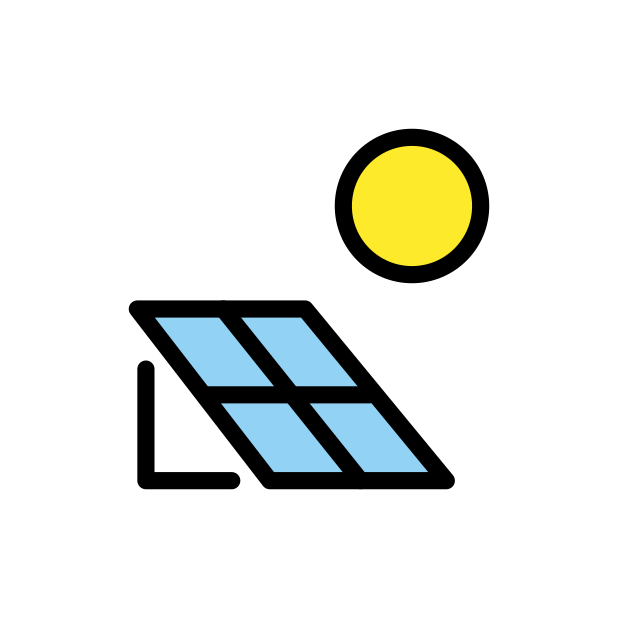
solar energy